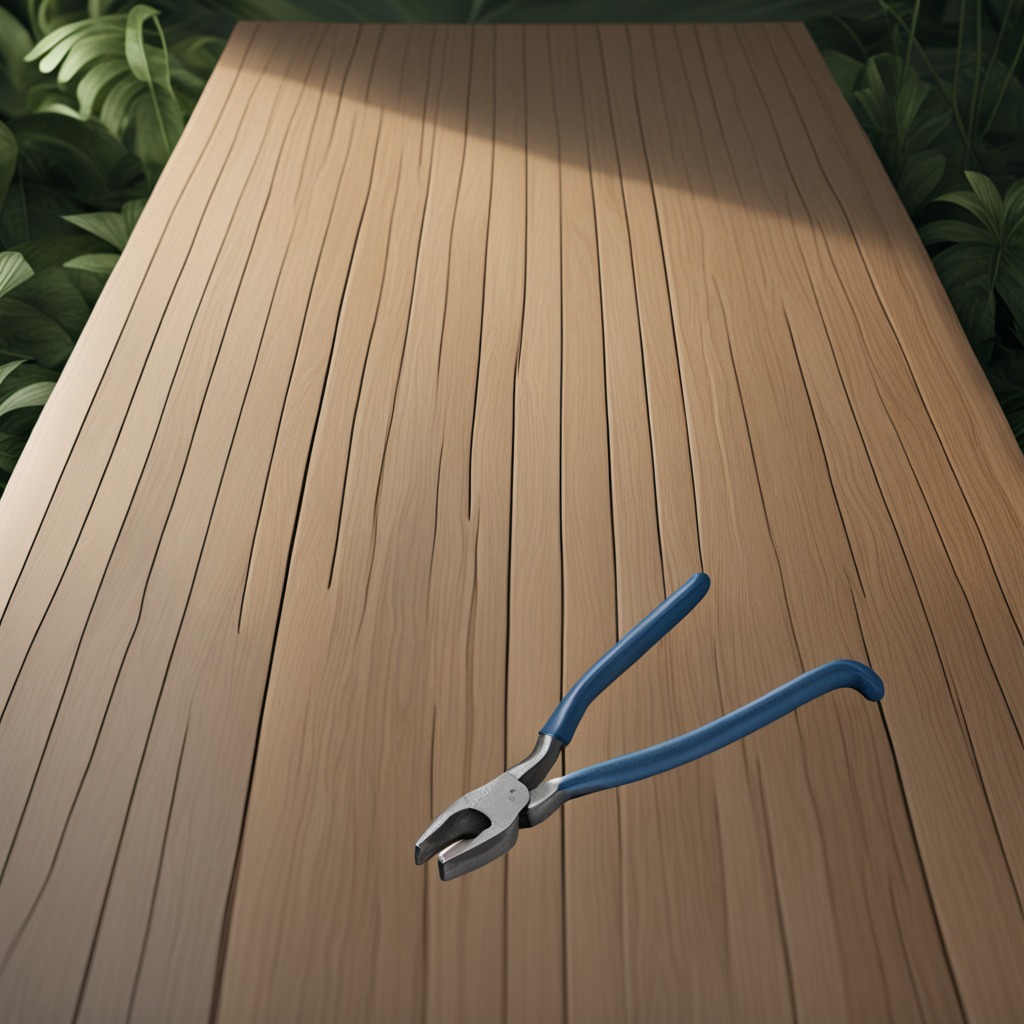
A plier is lying on a wooden table inside a jungle field workshop tent.